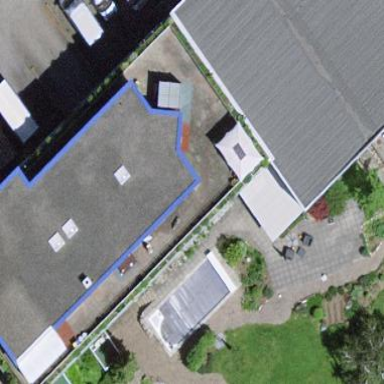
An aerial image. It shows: Commercial building.